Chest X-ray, AP view. Patient: 68 years old, sex F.
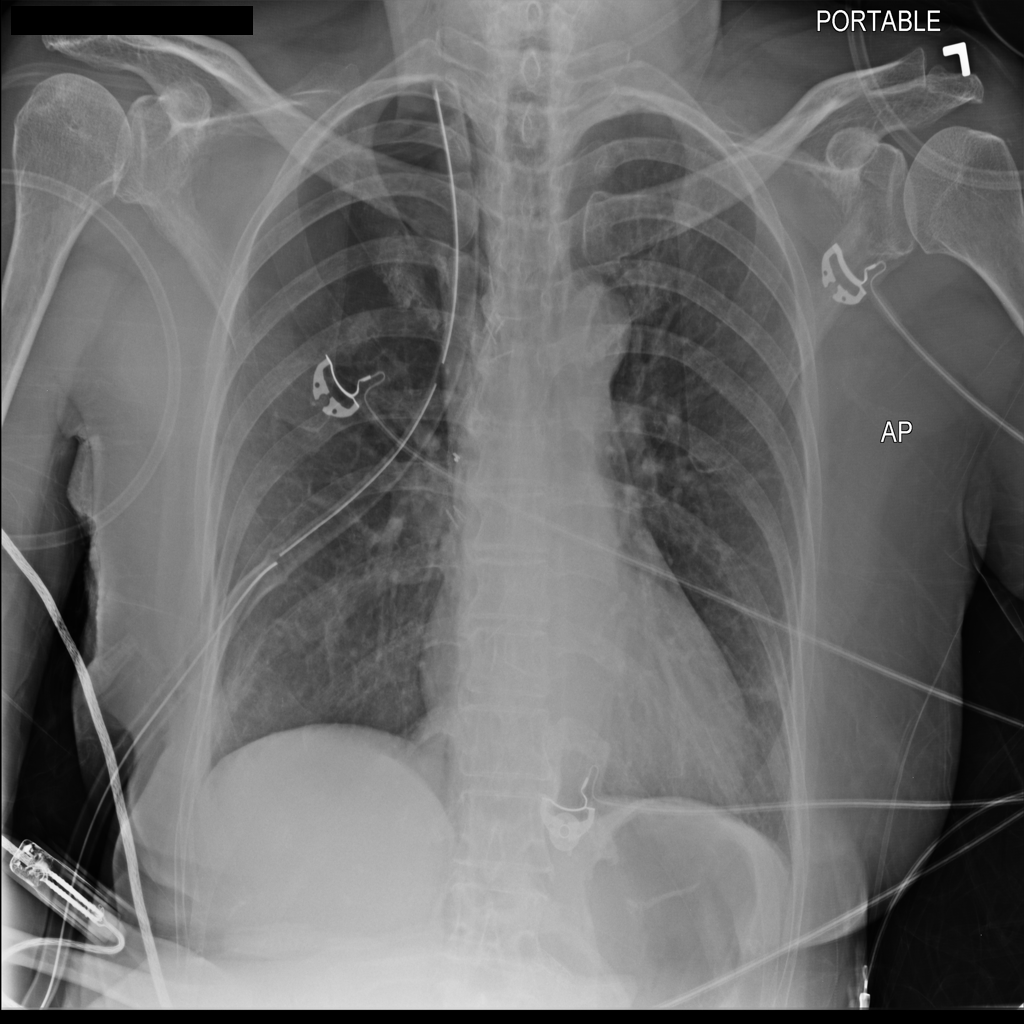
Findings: No Finding